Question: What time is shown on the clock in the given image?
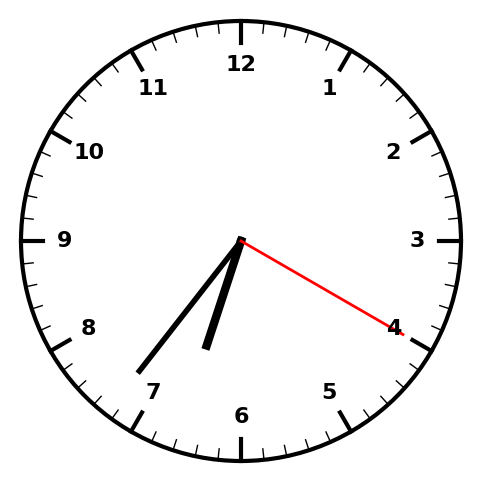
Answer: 06:36:20